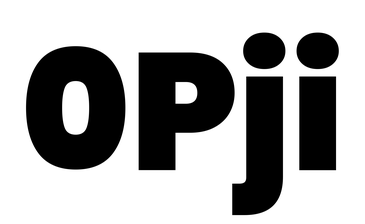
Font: Poppins-Black